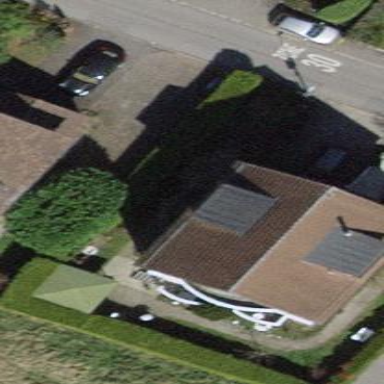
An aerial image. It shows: Building with pitched roof.